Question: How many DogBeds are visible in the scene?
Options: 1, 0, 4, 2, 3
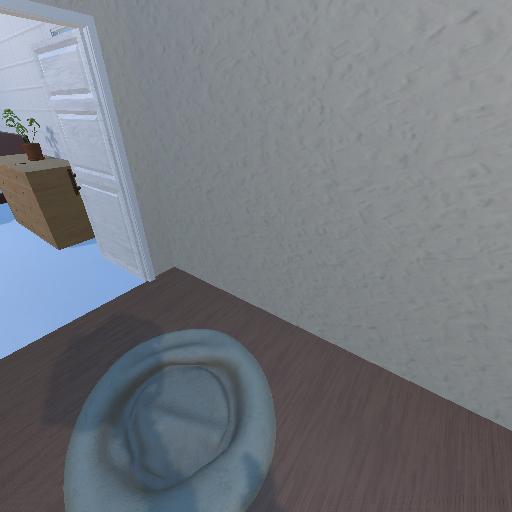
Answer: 1